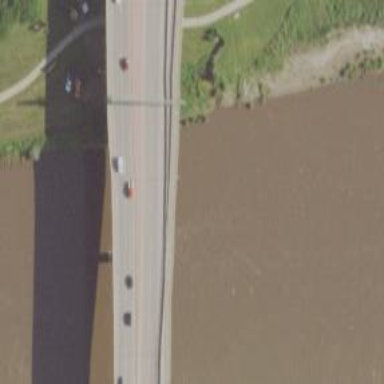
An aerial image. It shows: Trunk road bridge.